Question: According to the SpreadsheetML supports date serial values with three possible compatibility settings and various ranges.
<URL>
> - - -
However, when I use Microsoft Office Excel 2010 to generate a *.xlsx file with a date serial of 1, the *.xlsx file does not have any 'dateCompatibility' attribute set (indicating "1900 date base system") but the date associated with date serial 1 is January 1, 1900 (indicating "1900 backward compatibility").
The workbookPr element is this, unedited, no 'dateCompatibility' attribute.
'''
<x:workbookPr defaultThemeVersion="124226" xmlns:x="http://schemas.openxmlformats.org/spreadsheetml/2006/main" />
'''
And here is a row of data that shows a date serial of 1 and the text result of formatting it as a date:
'''
<x:row r="3" spans="1:2">
<x:c r="A3">
<x:v>1</x:v>
</x:c>
<x:c r="B3" t="str">
<x:f t="shared" si="0" />
<x:v>1900-01-01 00:00:00.0</x:v>
</x:c>
</x:row>
'''
the formula is just date formatting, referenced earlier in the worksheet:
'''
<x:f t="shared" ref="B1:B42" si="0">TEXT(A1, "yyyy-mm-dd HH:mm:ss.0")</x:f>
'''
This formula gives the same result as applying a date format pattern to the date serial number, demonstrated in the below screen shot.

Also formatting negative dates results in an error, another indicator that Excel is actually using backwards-compatible date system despite the absence of the 'dateCompatibility' attribute on 'workbookPr'.
The options for the workbook only show an unchecked checkbox for 1904 date system. I don't see any option for 1900 date based vs. 1900 backwards-compatibility.
Am I reading the spec wrong? Or the SpreadsheetML? Or something else?
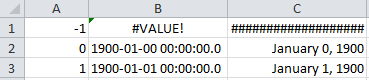
Answer: The default implementation in Excel is 'dateCompatibility="1"' (i.e. 1900 backward compatibility), so if it is absent, it is still 'dateCompatibility="1"'. Note that Excel doesn't fully implement SpreadsheetML (as Word and PowerPoint also do not fully implement their respective MLs and with 2010 client versions, extend the ML in ways not supported by the standard(s)). 1 and 3 don't appear to be implemented (very well) in conversion of serial values to date values.
There's been some push-back to ECMA on this and the use of 'date1904', see: <URL> and search on